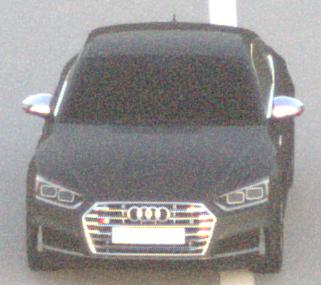
Make: Audi
Model: S5 Sportback
Detailed model: 8T Facelift
Model produced from: 2011
Model produced until: 2016
Doors: 5
Color: gray
Road condition: dry road
Daytime: sunrise or sunset
Contrast: low contrast